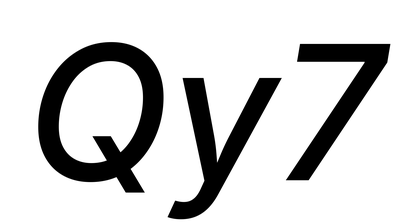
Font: Inter-Italic_Medium_Italic